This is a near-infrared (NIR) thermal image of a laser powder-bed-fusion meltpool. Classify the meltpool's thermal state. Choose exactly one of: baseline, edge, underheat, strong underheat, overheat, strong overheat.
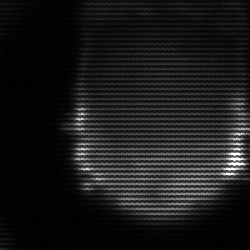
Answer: edge